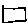
Label: square